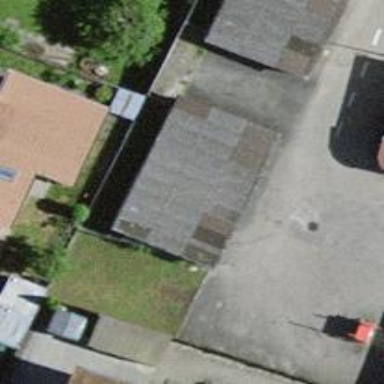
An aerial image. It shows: Garage building.